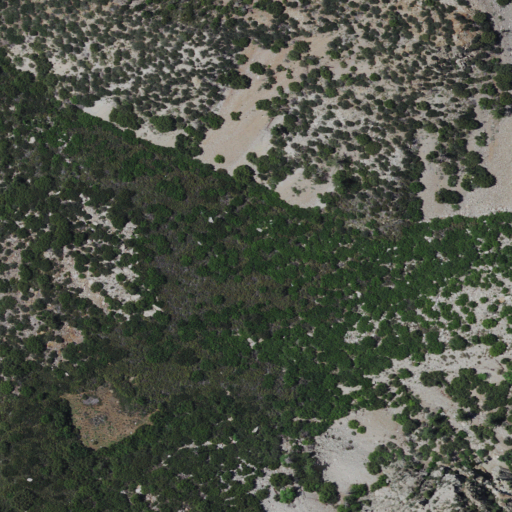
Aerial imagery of valley in California named Cherry Canyon containing evergreen forest, shrub, and mixed forest